Interaction volume radius: 10 \u00c5
Interaction volume height: 10 \u00c5
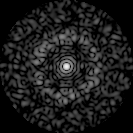
Disorder parameter: 0.8154